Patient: sex F, age 65
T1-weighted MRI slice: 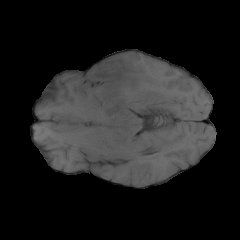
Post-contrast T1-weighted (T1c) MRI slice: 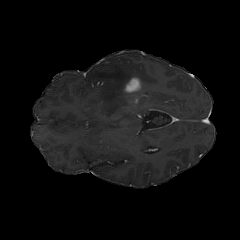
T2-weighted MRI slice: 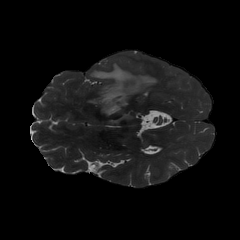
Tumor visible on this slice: yes
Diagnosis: Glioblastoma, IDH-wildtype
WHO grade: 4